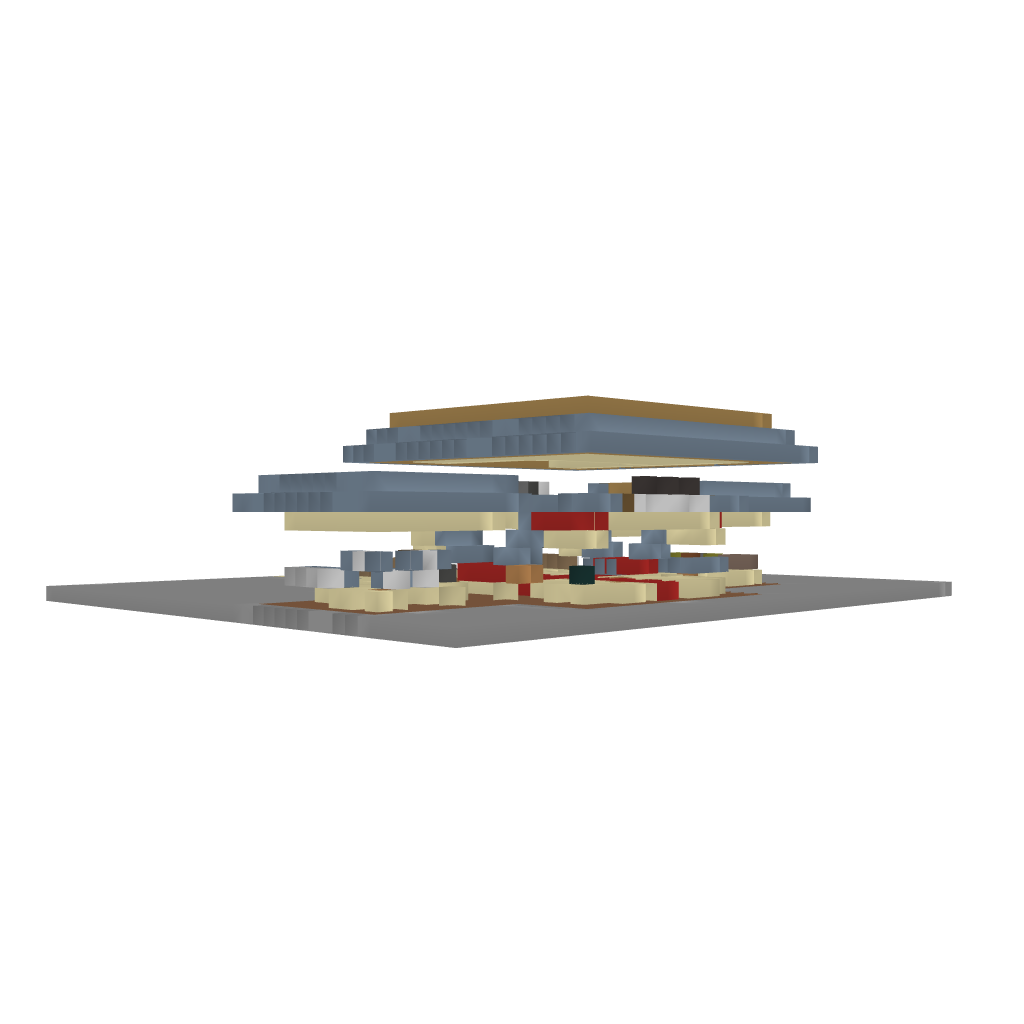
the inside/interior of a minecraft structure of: Sandstone Mansion